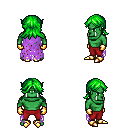
a pixel art fantasy rpg character, male body template, orc, green skin, maroon tattered cape, red pants, green loose hair, gold gloves, gold boots, four views (front, back, left, right), 2x2 character sprite sheet, small pixel art, hard edges, no anti-aliasing